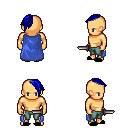
a pixel art fantasy rpg character, male body template, human, tanned skin, blue cape, teal pants, blue long mohawk hairstyle, black slippers, dagger, four views (front, back, left, right), 2x2 character sprite sheet, small pixel art, hard edges, no anti-aliasing